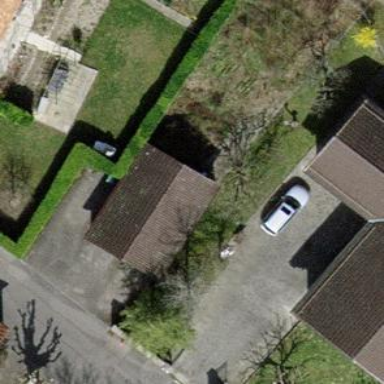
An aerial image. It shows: Garage.